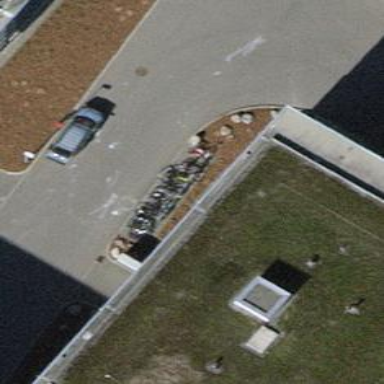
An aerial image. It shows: Bicycle parking facility.